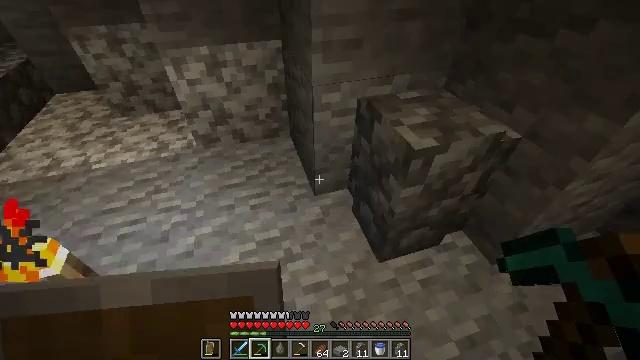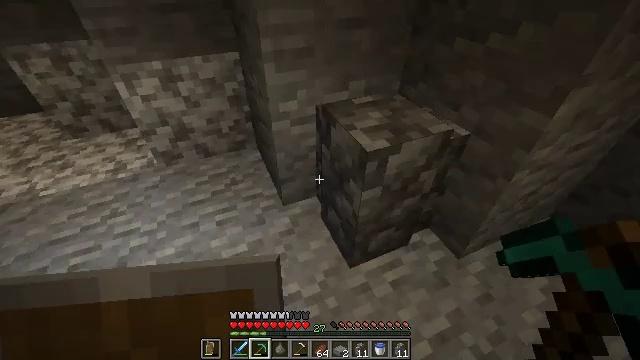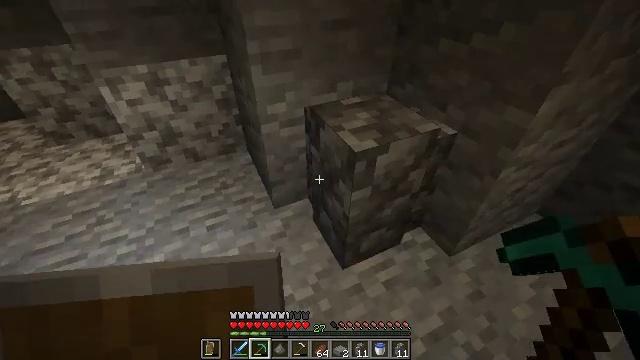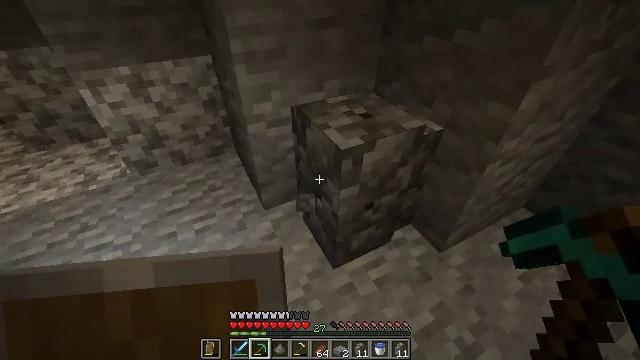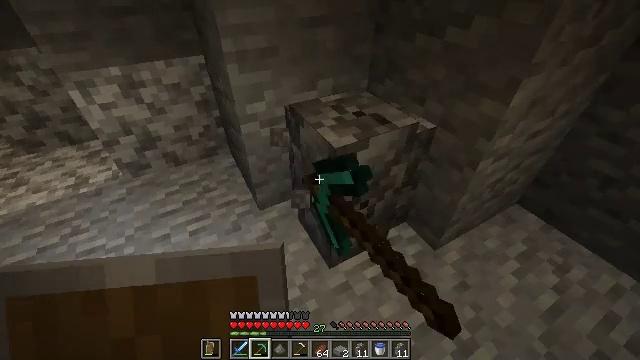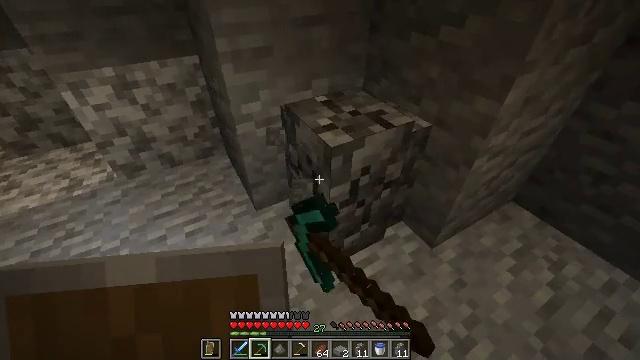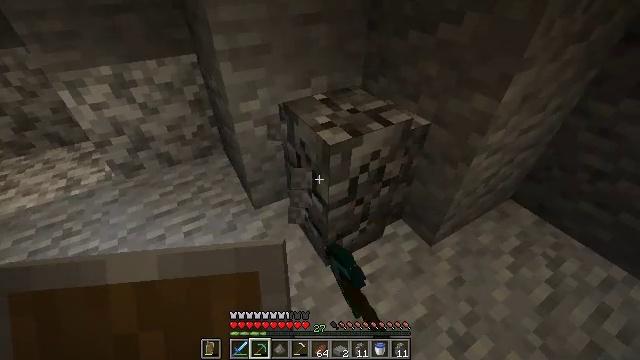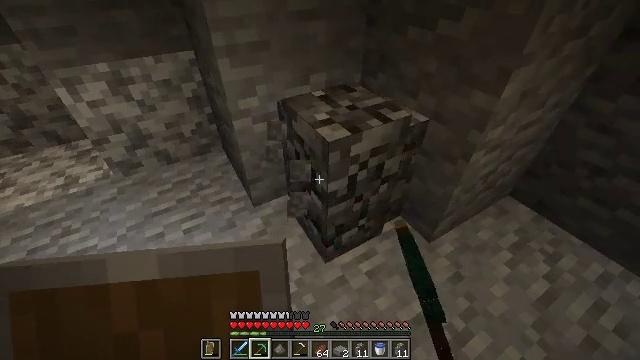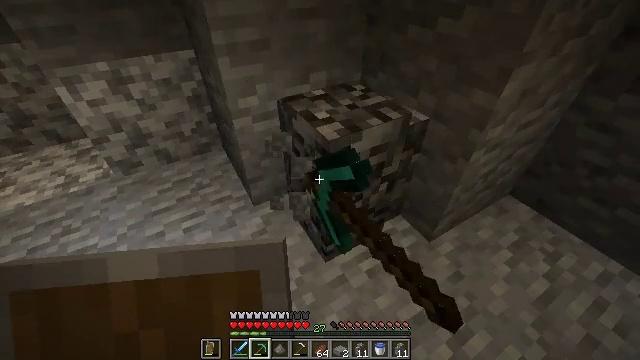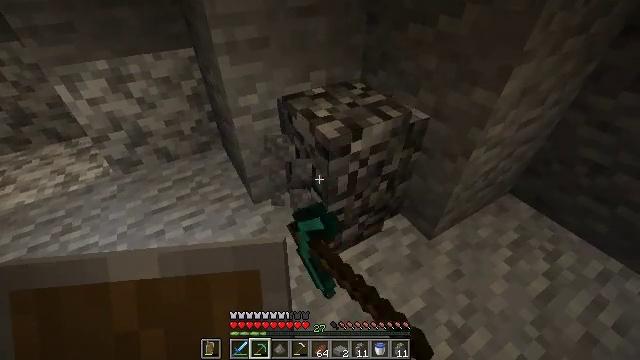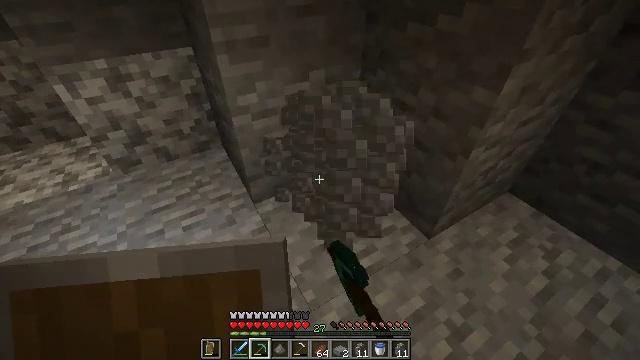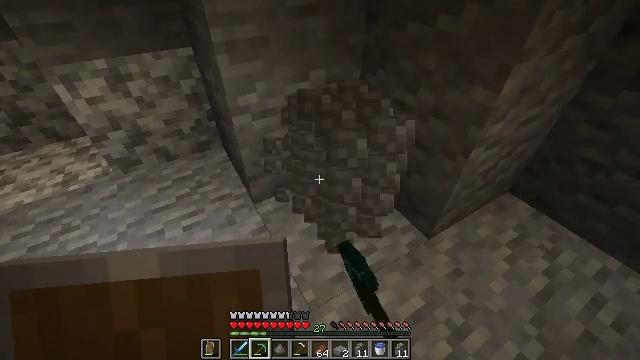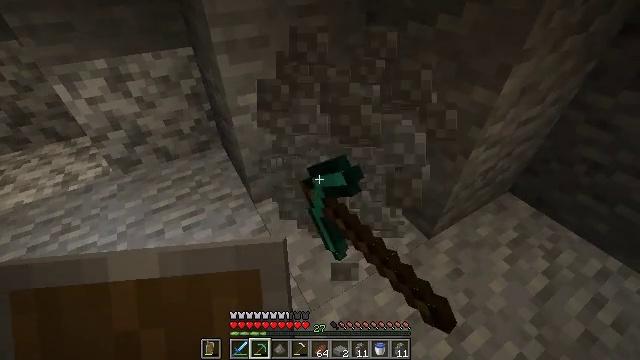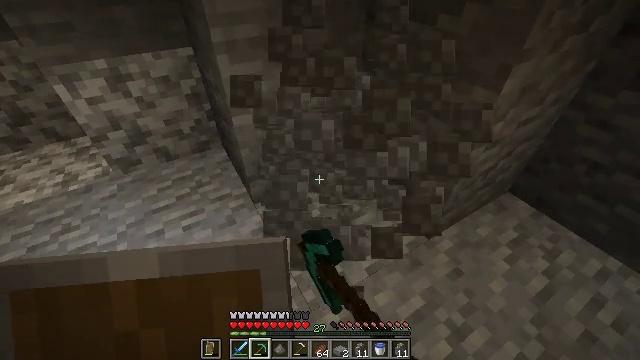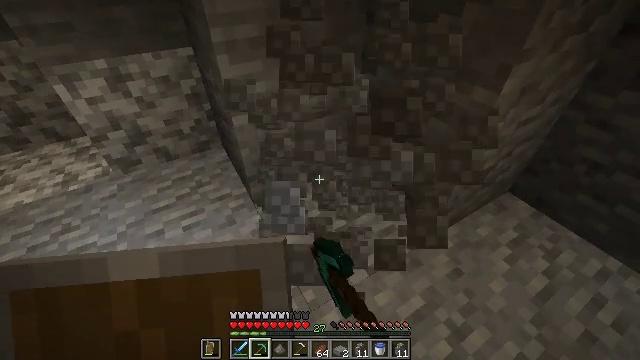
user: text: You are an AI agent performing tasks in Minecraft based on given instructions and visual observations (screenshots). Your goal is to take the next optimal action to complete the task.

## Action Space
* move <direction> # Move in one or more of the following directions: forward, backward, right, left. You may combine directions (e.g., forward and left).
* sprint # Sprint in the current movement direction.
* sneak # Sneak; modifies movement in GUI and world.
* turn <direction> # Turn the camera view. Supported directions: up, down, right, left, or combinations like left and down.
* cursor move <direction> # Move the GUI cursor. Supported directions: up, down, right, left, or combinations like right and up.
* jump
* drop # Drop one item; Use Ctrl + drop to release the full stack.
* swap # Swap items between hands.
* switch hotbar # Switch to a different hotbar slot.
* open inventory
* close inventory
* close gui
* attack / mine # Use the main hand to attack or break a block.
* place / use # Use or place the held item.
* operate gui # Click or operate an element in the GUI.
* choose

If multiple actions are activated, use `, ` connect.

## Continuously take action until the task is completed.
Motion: motion action
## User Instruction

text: Gather cobblestone wall segments.
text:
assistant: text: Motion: turn right and up
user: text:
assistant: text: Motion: turn right
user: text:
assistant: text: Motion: turn right, attack / mine
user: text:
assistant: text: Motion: turn right, attack / mine
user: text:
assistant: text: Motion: attack / mine
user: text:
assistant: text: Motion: attack / mine
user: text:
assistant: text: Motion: attack / mine
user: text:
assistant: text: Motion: attack / mine
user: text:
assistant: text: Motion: attack / mine
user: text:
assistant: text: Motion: attack / mine
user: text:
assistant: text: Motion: attack / mine
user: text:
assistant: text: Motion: attack / mine
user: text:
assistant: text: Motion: attack / mine
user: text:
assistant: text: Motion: attack / mine
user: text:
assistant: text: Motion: attack / mine